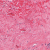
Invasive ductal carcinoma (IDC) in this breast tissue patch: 0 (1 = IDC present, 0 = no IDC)